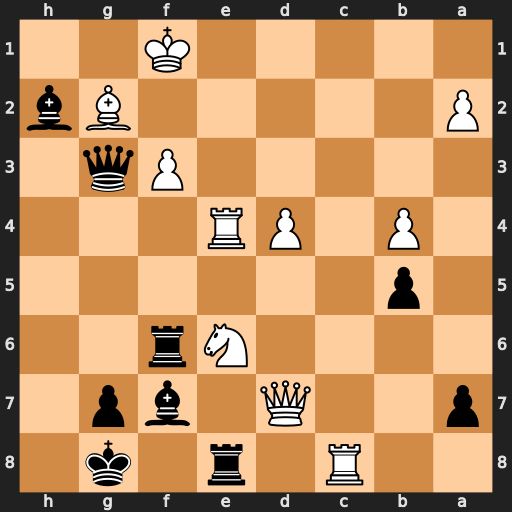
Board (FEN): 2R1r1k1/p2Q1bp1/4Nr2/1p6/1P1PR3/5Pq1/P5Bb/5K2
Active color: b
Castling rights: -
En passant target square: -
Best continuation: Rxf3+ Bxf3 Qxf3+ Ke1 Qxe4+